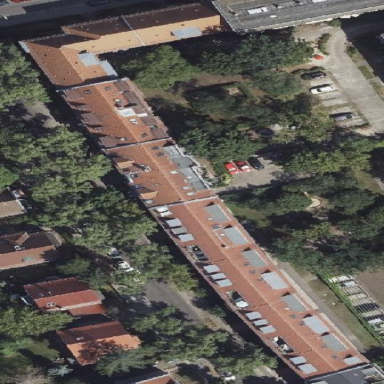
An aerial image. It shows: Apartment building with hipped roof.